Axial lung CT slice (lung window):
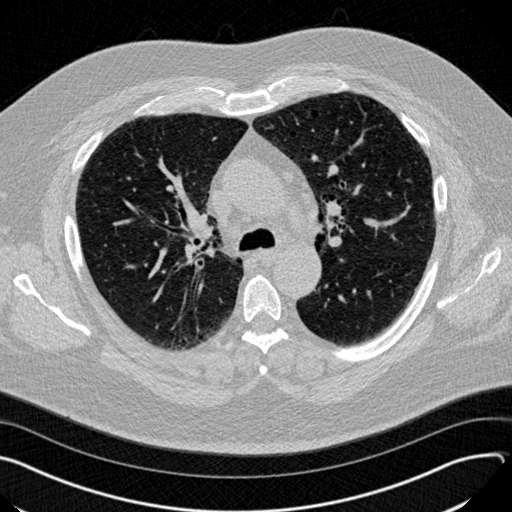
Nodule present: no